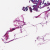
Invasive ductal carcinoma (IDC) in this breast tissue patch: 0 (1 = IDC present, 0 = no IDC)